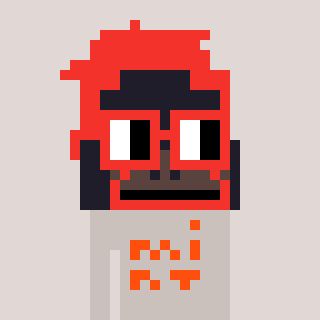
a pixel art character with square red glasses, a orangutan-shaped head and a foggrey-colored body on a warm background